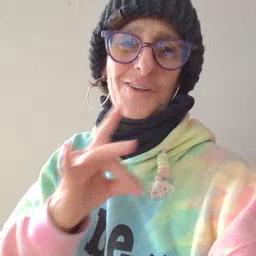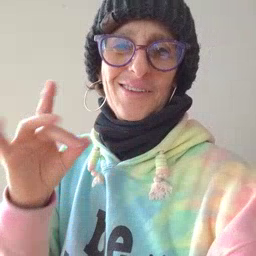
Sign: story